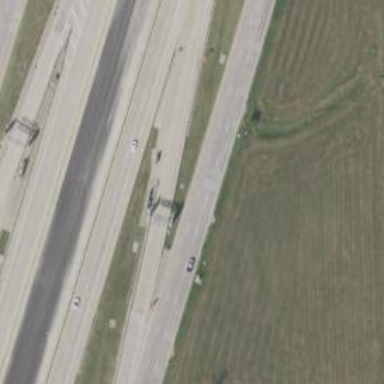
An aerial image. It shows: Toll gantry on the road.